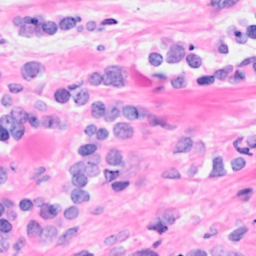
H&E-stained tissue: Breast